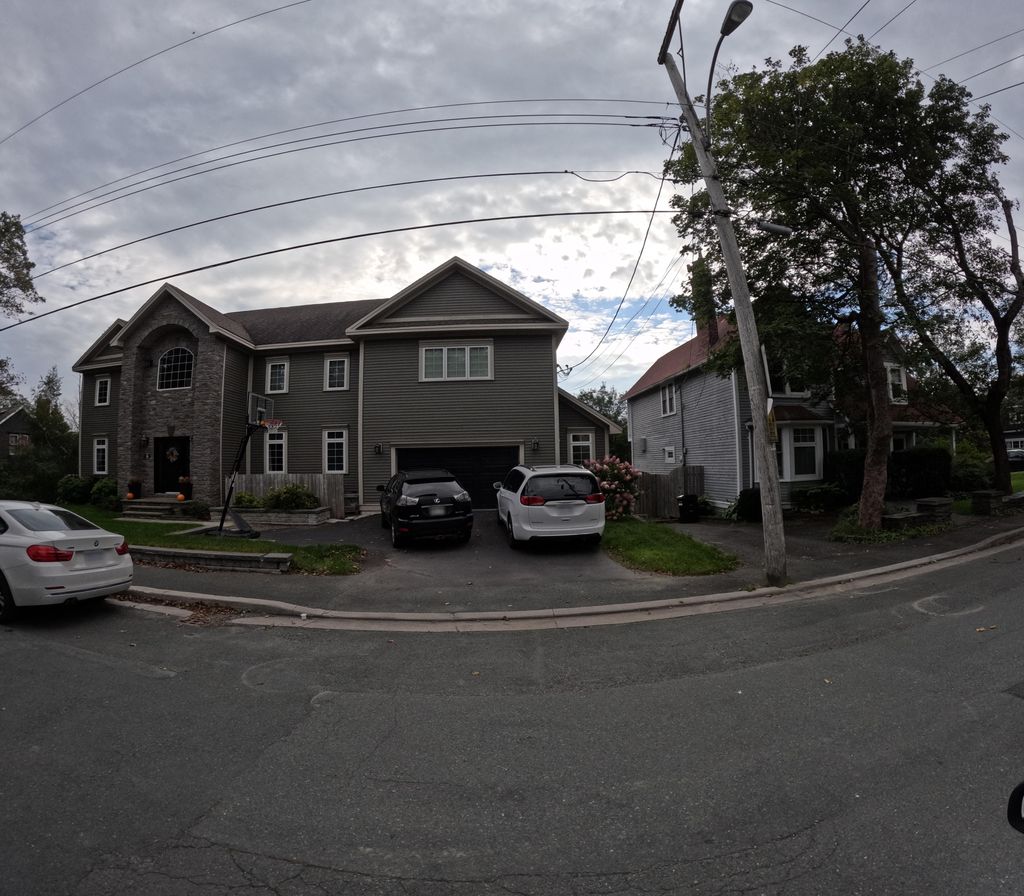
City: st_johns